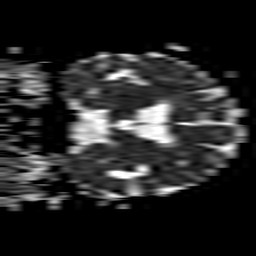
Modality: ADC
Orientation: coronal
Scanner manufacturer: philips
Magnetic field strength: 1.5 T
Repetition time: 4.6 s
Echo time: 0.07505 s